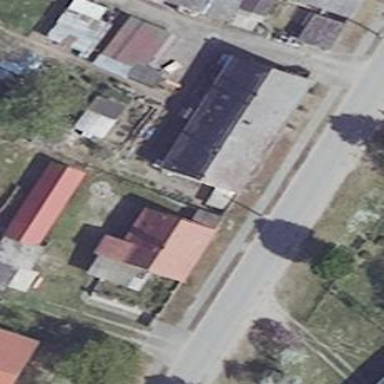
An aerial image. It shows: Residential building.